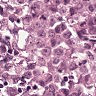
Metastatic tissue present: yes